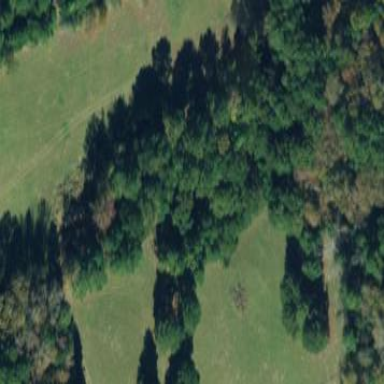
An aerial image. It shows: Woodland with evergreen needle-leaved trees.